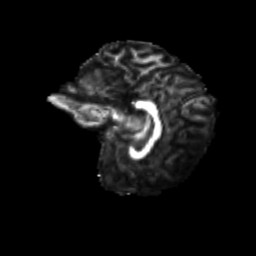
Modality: FA
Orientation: sagittal
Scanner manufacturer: siemens
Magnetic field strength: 3 T
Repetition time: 9.2 s
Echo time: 0.084 s